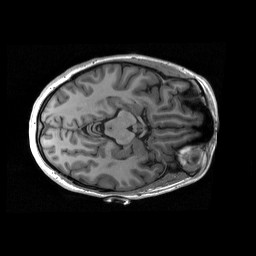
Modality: T1w
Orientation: coronal